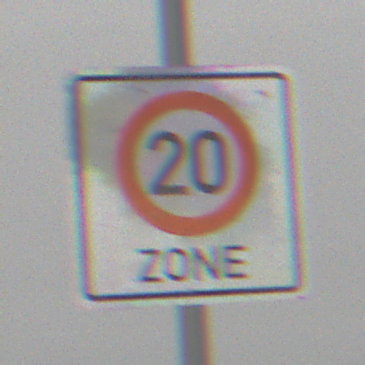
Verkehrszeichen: BeginnZone20
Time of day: MorningAfternoon
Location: Outdoor (Nature)
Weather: Overcast
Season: Winter
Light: Natural